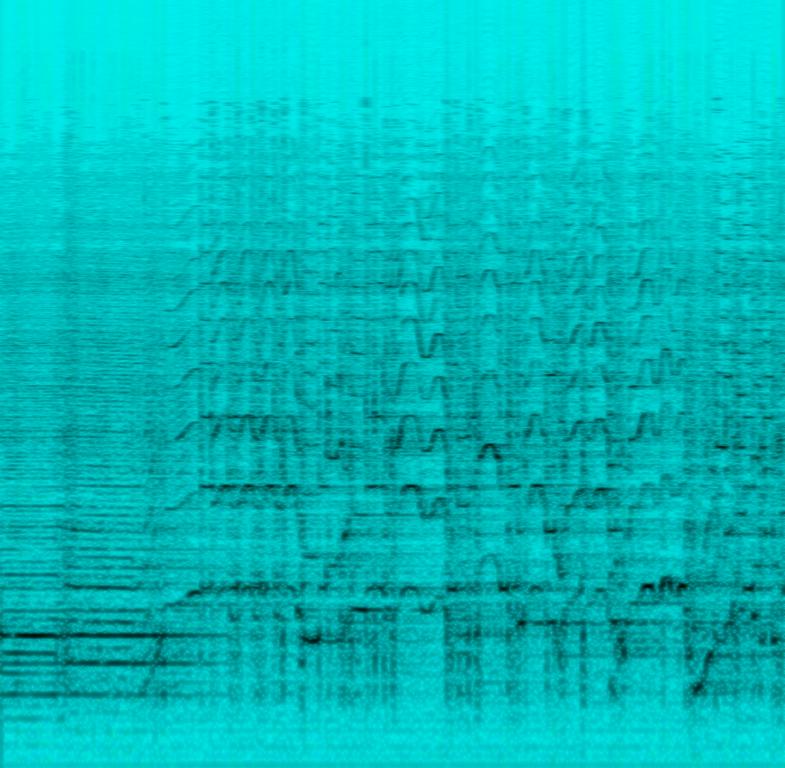
This music is an electric guitar instrumental. The tempo is very fast with the guitarist playing a very animated riff rapidly with a lot of dexterity. There is no accompaniment except for the sound of rhythmic clicking which could be percussion or just the sound of fingers moving along the guitar rapidly. The audio quality is inferior so the sounds are sharp, piercing , loud and a little unpleasant to the ear.